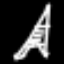
Label: The Eiffel Tower